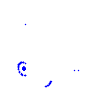
Particle: pion